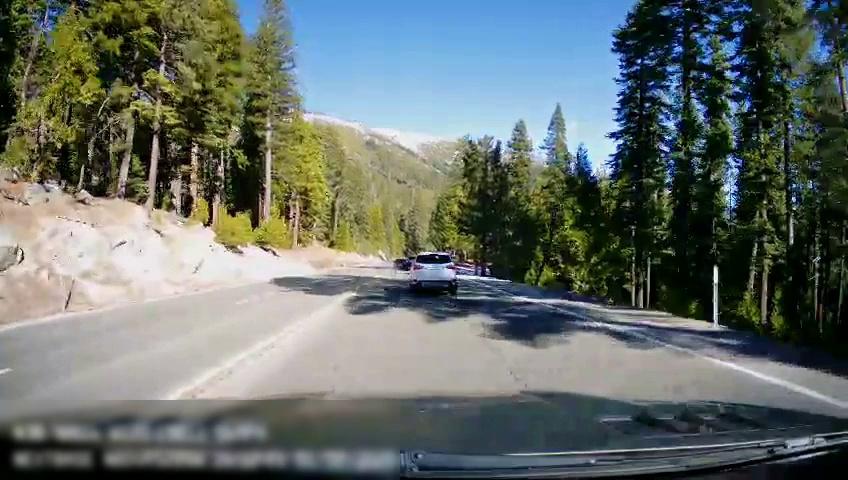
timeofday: Day
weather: Sunny
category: Drivable Space
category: Vehicles | SUV
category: Lanes | Current Lane
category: Lanes | Alternate Lane
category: Lanes | Opposite Lane